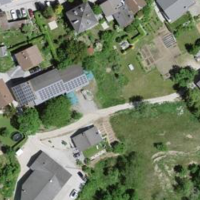
EUNIS habitat code: 55
Species observed at this site:
Pica pica
Erithacus rubecula
Spinus spinus